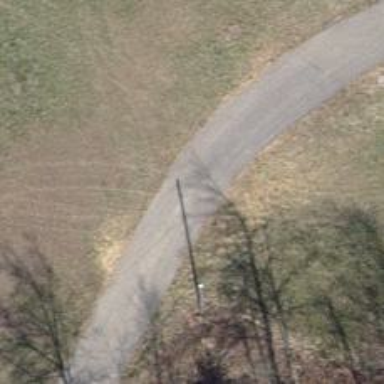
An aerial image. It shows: Gravel service road.